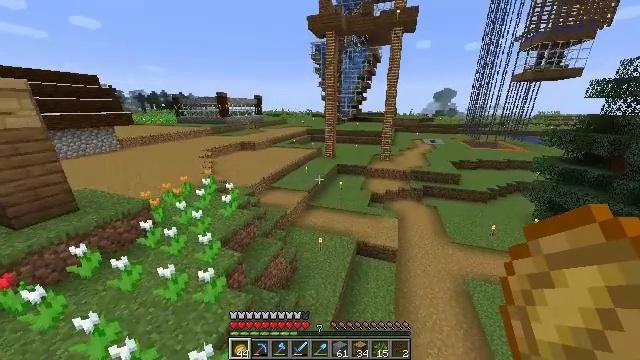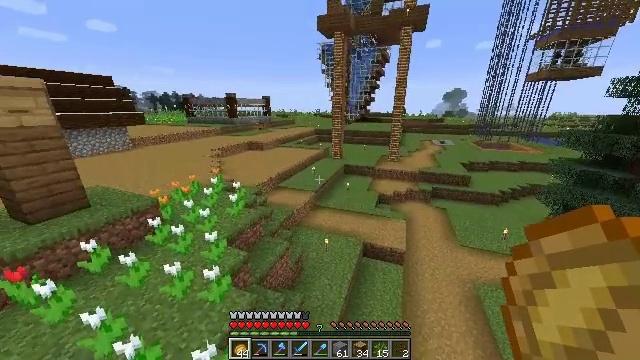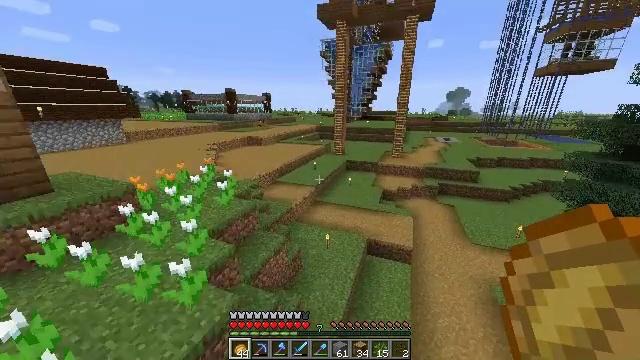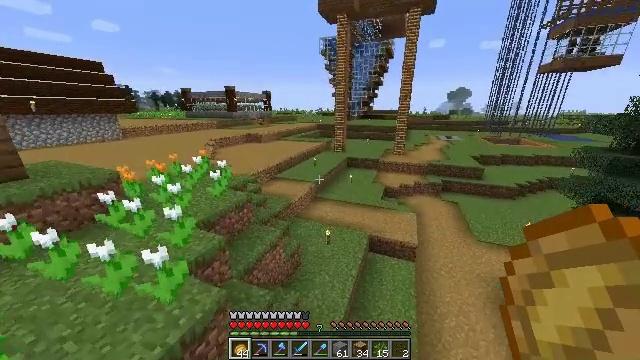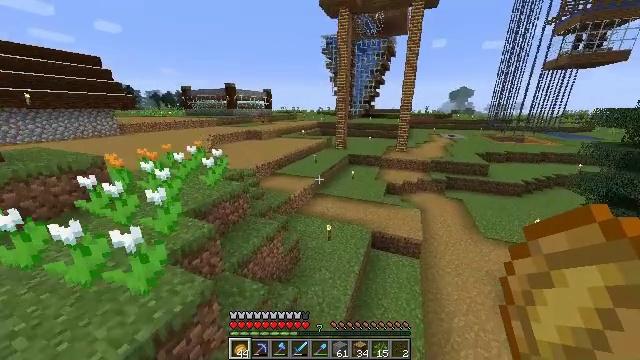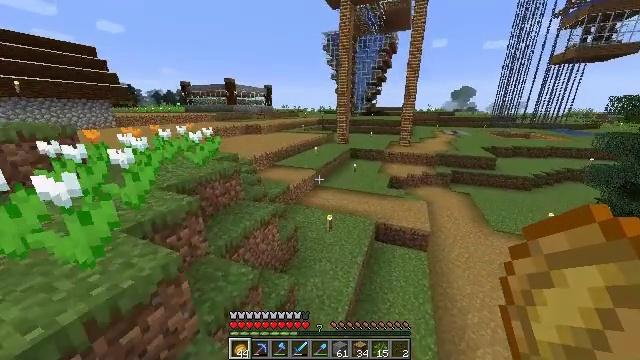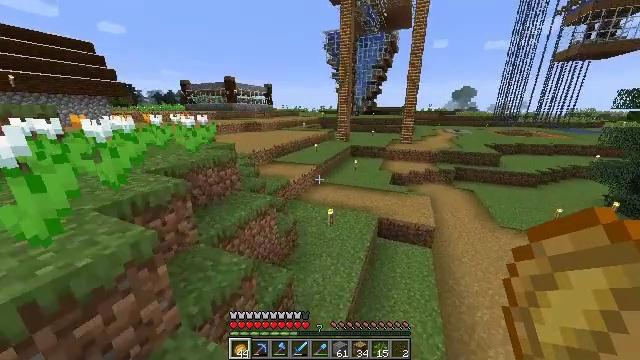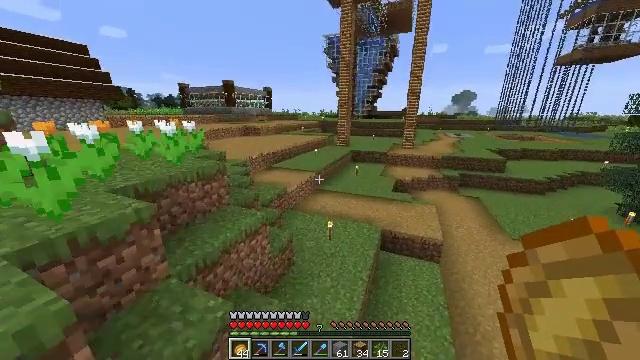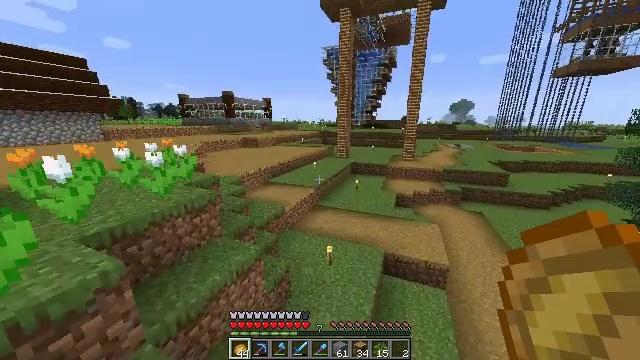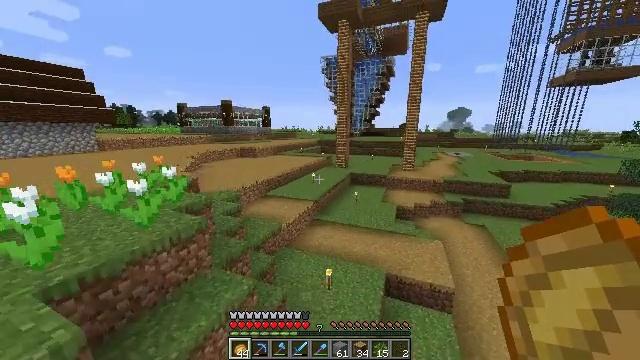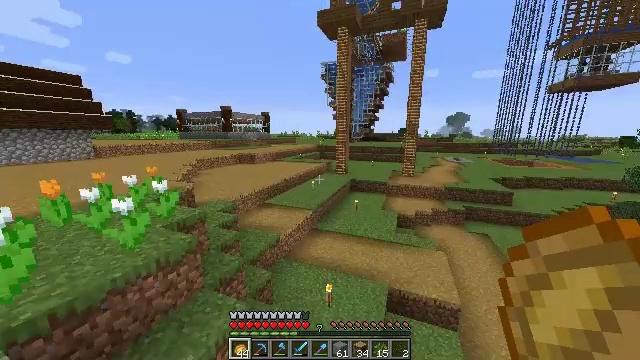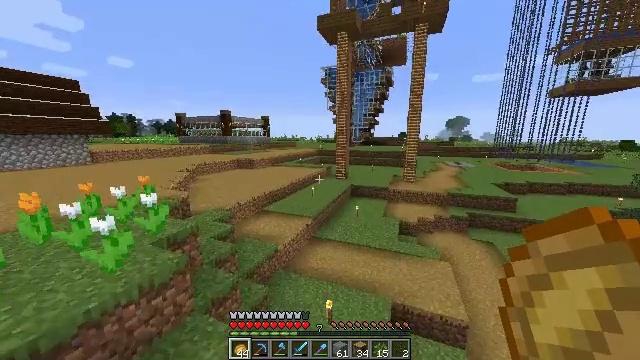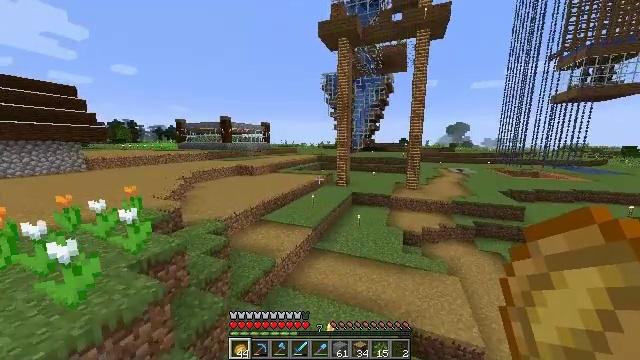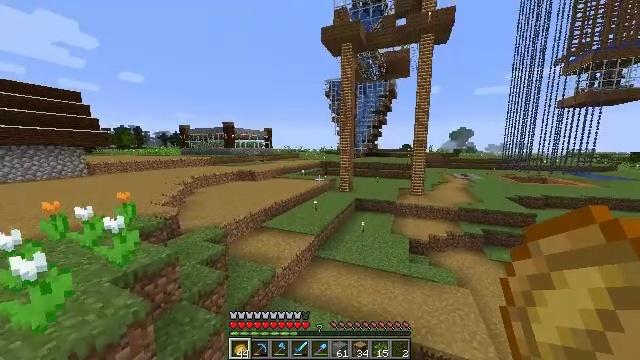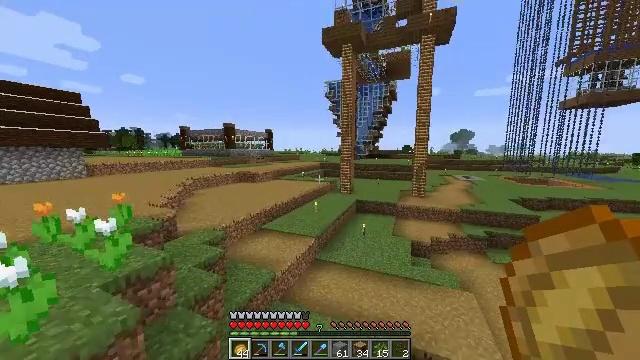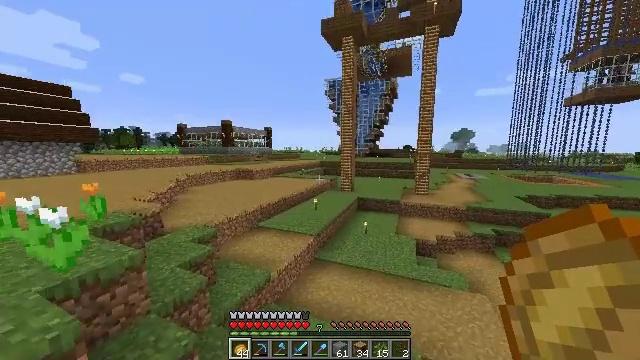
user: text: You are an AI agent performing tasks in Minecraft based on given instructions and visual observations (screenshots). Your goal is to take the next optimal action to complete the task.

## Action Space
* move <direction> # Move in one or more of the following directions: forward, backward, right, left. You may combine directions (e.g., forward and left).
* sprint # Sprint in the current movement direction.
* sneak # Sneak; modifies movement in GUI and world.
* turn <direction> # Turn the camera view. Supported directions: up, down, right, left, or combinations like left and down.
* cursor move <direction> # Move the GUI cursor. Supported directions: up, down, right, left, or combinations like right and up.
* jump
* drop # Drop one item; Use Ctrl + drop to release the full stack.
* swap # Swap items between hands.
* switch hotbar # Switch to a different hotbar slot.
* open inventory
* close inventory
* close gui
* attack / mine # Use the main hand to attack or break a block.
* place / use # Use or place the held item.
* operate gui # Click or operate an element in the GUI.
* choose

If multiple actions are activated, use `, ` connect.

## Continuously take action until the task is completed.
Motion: motion action
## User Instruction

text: Break the brewing stand to collect it.
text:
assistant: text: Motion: move forward, turn left, jump
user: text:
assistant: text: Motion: move forward, jump
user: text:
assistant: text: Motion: move forward, jump
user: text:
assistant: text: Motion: move forward, jump
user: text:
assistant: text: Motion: move forward, jump
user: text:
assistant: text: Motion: move forward, sprint, jump
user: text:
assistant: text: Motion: move forward, sprint, jump
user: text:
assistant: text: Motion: move forward, sprint, turn up, jump
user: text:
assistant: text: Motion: move forward, sprint, turn up, jump
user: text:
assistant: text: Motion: move forward, turn up, jump
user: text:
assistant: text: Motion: move forward, jump
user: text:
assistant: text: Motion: move forward, turn up, jump
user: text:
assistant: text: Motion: move forward, turn up, jump
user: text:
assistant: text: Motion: move forward, jump
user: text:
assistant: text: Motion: move forward, jump
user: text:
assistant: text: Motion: move forward, jump
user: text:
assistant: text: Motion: move forward, sprint, jump
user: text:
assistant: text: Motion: move forward, sprint, jump
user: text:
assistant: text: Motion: move forward, sprint, jump
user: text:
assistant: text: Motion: move forward, sprint, jump
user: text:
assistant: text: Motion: move forward, sprint, jump
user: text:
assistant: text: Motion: move forward, jump
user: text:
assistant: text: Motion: move forward, jump
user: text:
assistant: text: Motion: move forward, jump
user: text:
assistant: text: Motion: move forward, jump
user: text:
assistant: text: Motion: move forward, jump
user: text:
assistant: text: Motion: move forward, jump
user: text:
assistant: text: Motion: move forward, jump
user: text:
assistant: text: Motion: move forward, jump
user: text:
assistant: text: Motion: move forward, jump